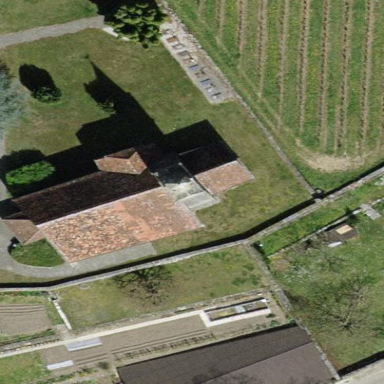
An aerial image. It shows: Church which is place of worship.